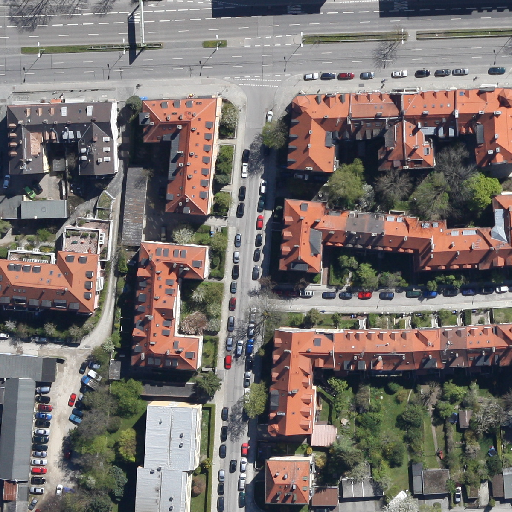
Referring expression: road